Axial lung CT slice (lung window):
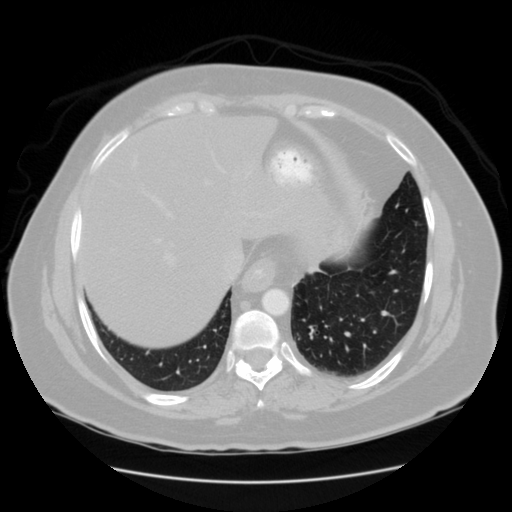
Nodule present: no